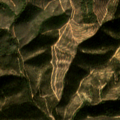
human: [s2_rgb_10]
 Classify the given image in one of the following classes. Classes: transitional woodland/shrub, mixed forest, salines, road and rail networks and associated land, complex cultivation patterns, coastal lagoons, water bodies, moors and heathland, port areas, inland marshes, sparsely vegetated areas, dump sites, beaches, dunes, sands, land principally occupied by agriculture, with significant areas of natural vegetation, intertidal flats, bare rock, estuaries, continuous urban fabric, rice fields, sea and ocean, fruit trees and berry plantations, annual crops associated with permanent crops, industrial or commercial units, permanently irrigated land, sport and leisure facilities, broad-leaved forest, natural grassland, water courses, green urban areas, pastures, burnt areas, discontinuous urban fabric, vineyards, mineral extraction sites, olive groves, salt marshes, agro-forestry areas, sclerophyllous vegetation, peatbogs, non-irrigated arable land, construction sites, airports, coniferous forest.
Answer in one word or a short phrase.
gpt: broad-leaved forest, transitional woodland/shrub